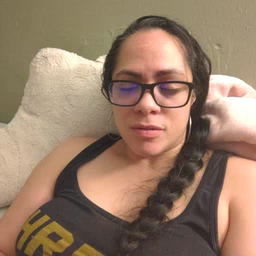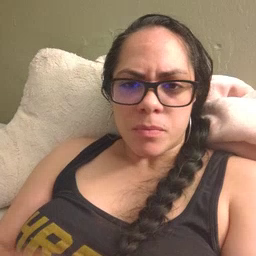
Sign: ear